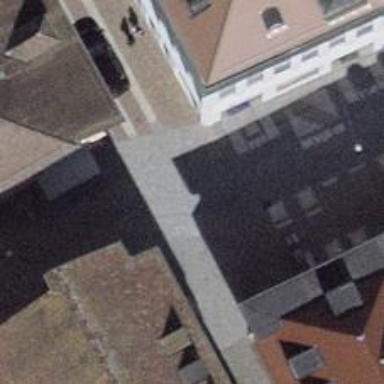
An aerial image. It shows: Living street with flattened cobblestone surface.